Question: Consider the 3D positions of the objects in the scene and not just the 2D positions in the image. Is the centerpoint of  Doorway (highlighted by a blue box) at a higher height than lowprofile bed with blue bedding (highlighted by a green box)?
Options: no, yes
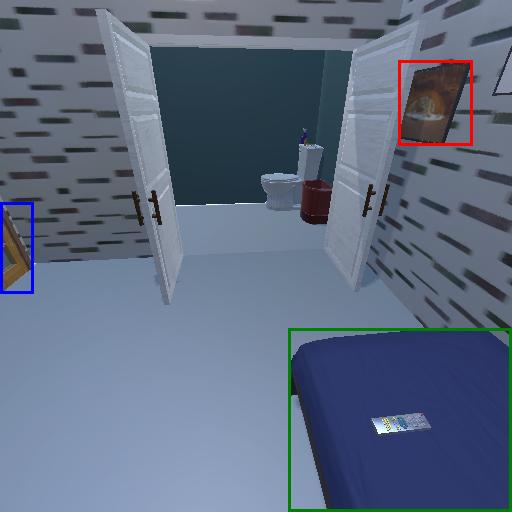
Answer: no